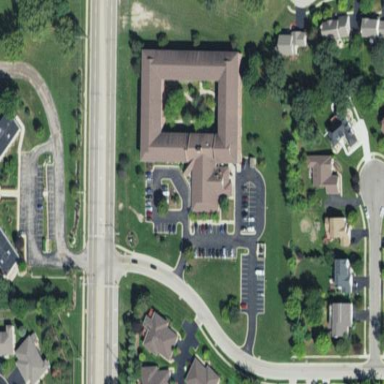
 which serves as residential social facility."